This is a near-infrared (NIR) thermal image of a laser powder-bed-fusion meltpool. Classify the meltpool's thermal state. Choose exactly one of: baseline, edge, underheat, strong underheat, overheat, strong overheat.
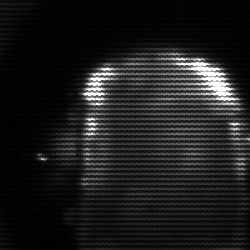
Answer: baseline